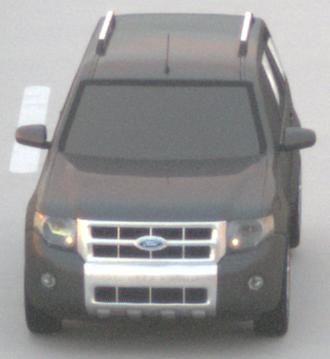
Make: Ford
Model: Escape Hybrid
Detailed model: -
Model produced from: 2004
Model produced until: 2012
Doors: 5
Color: gray
Road condition: dry road
Daytime: sunrise or sunset
Contrast: medium contrast